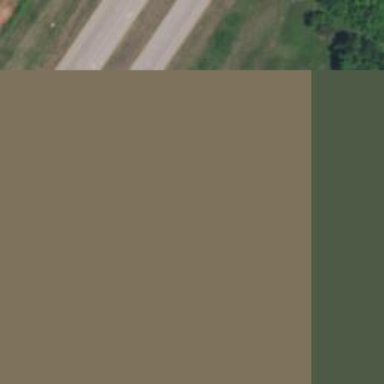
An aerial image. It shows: Stop road.